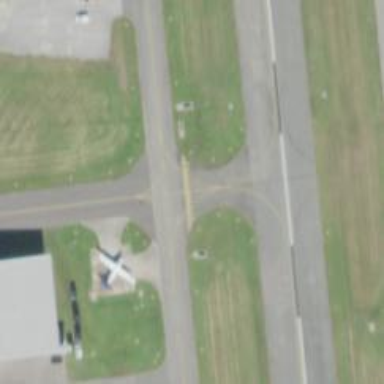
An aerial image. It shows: Image of taxiway at airport.